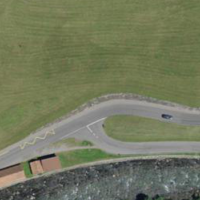
EUNIS habitat code: 24
Species observed at this site:
Clinopodium vulgare